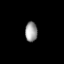
Tissue: lung
Cell type: Epithelial cells
Senescence score: 0.2417
Nuclear area (px): 239
Mean DAPI intensity: 153.184